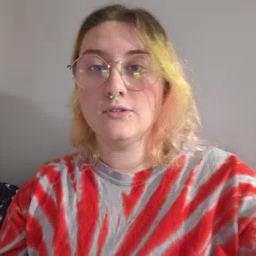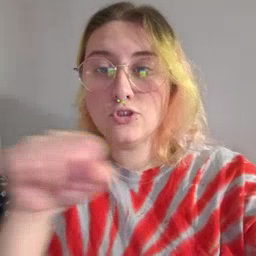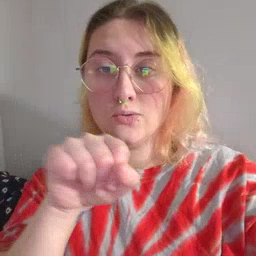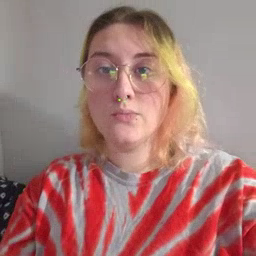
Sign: shoe